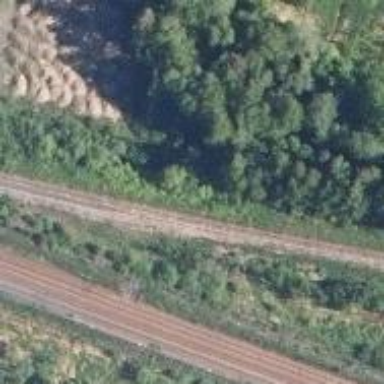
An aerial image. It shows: Rail track of class B1.